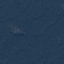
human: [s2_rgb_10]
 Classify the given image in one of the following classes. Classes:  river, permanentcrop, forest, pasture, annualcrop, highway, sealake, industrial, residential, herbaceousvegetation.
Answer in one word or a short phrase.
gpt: Forest